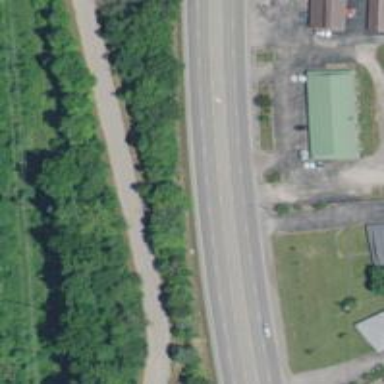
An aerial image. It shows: Trunk highway.